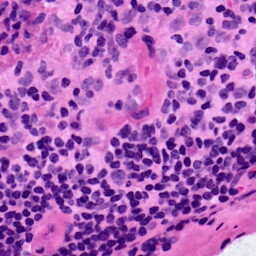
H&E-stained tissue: LymphNode